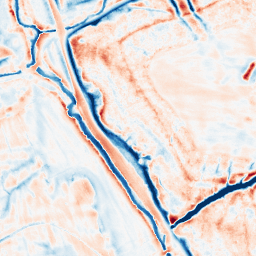
Category: edge_preserving
Decomposition family: bilateral
Decomposition parameters: d: 21
sigma_color: 25
sigma_space: 50
Upsampling method: quadratic
Upsampling parameters: scale: 2
Upsampling scale: 2